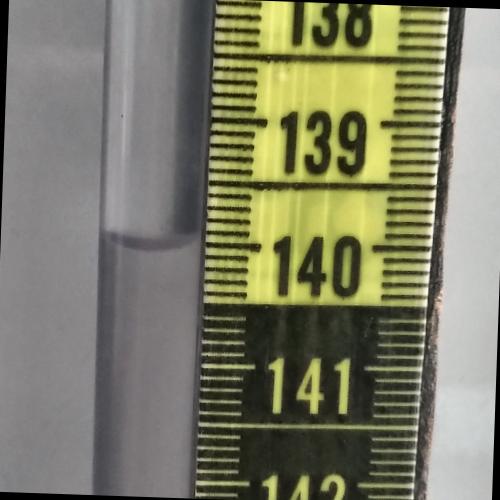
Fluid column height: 140.0 cm